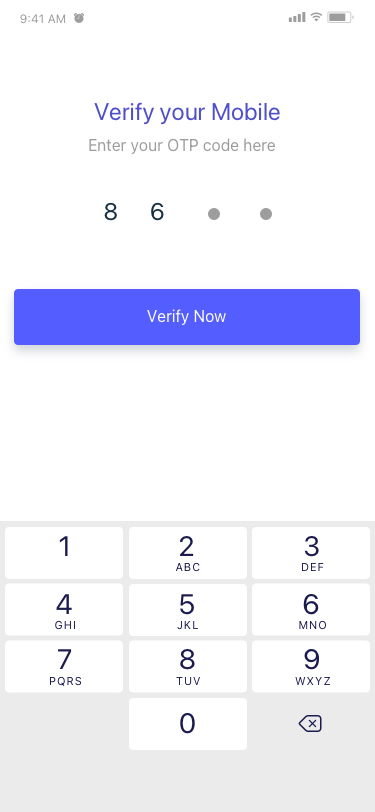
Text in this UI design:
8      6
Verify Now
Verify your Mobile
Enter your OTP code here